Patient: sex M, age 48
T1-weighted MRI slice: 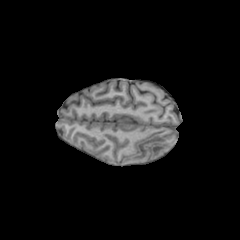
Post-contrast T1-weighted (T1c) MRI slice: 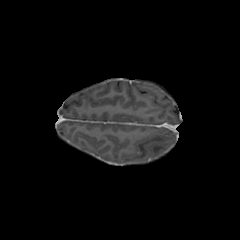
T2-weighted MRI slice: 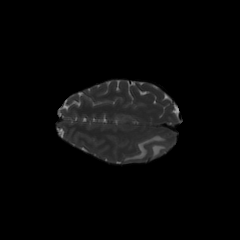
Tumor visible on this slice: yes
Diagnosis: Glioblastoma, IDH-wildtype
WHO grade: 4